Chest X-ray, PA view. Patient: 52 years old, sex M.
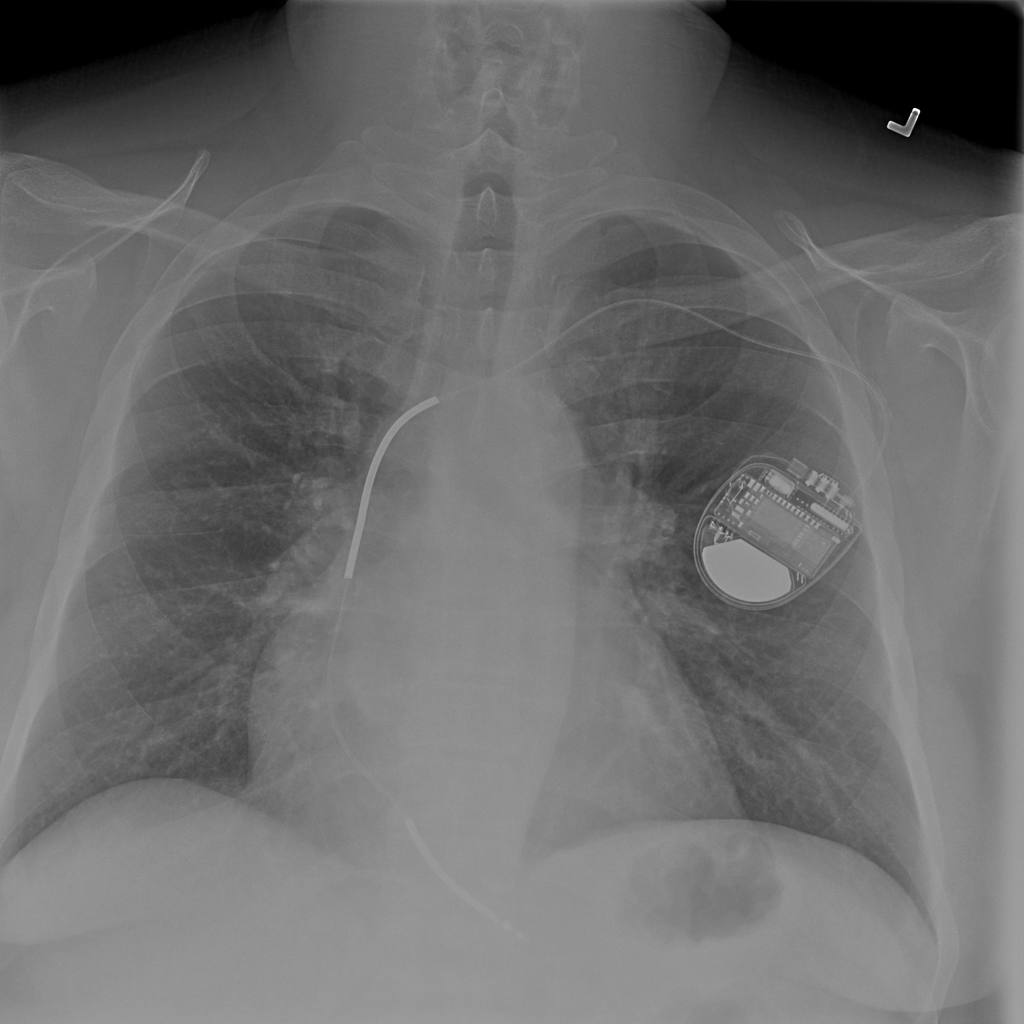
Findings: No Finding